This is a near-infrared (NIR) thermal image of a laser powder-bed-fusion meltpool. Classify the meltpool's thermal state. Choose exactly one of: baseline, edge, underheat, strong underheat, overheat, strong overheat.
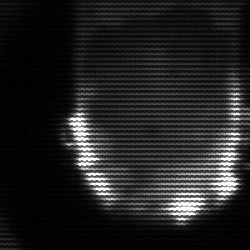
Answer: strong underheat